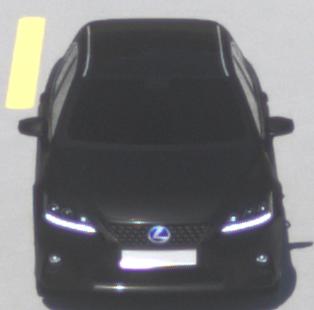
Make: Lexus
Model: CT 200h
Detailed model: CT (A10)
Model produced from: 2014/03
Model produced until: 2017/10
Doors: 5
Color: black
Road condition: dry road
Daytime: midday
Contrast: high contrast